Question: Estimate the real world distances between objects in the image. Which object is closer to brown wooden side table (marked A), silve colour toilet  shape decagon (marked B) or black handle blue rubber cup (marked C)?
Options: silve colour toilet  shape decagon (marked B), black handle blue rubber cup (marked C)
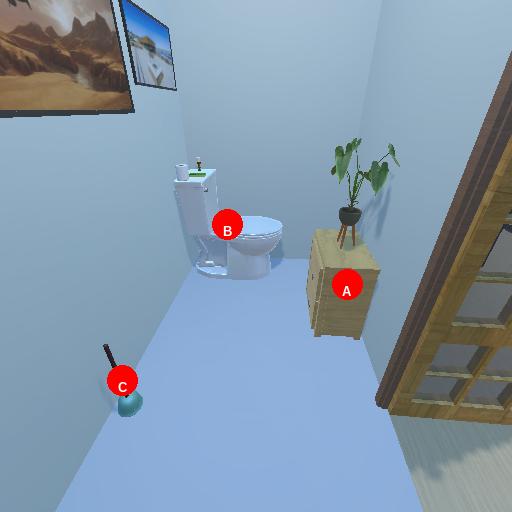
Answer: silve colour toilet  shape decagon (marked B)